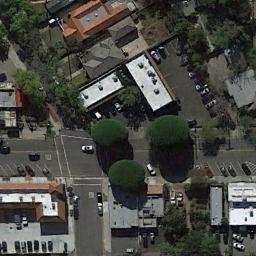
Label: intersection